Question: is there a way to design a C++ memory pool (for a specific class only) that can allocate and free memory in O(1)?
let's say I have class T, I was thinking of allocating only chunks of 100*sizeof(T) when needed. But then how can I deal with the fragmentation that occurs when a specific object is deleted in the chunk? I can have a boolean value for each slot to tell if the slot is occupied or not, but then I need an algorithm to give me the next free slot.
Is there any standard way to implement this in O(1)? I guess this is a fairly common thing
edit :
image to see what I mean

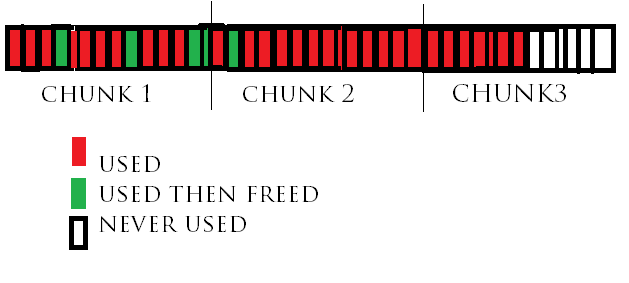
Answer: This solution is using additional memory (which may or may not be what you want), also you'll have problems if you try to free a chunk twice in a row.
Preallocate enough memory. Divide it into chunks, one per object. Keep a list of free chunks. When you allocate a new object, pick a chunk from the top of the free chunks list. When you free an object, append its chunk to the list of free chunks. Both of these operations are O(1).
It would look something like this:
Init:
'''
char* mem = new char[CHUNK_SIZE * OBJ_COUNT];
std::list<char*> free_chunks;
for (char* c = mem, int i = 0; i < OBJ_COUNT; ++i)
{
free_chunks.push_back(c);
c += CHUNK_SIZE;
}
'''
Getting a new chunk for allocation:
'''
if(free_chunks.size() > 0)
{
char* c = free_chunks.back();
free_chunks.pop_back();
return c;
}
else{ // Error, not enough memory... }
'''
Returning a chunk after deallocation:
'''
free_chunks.push_back(c);
'''